Aerial crown-view tile of a tropical tree (Barro Colorado Island, Panama), acquired 20250512:
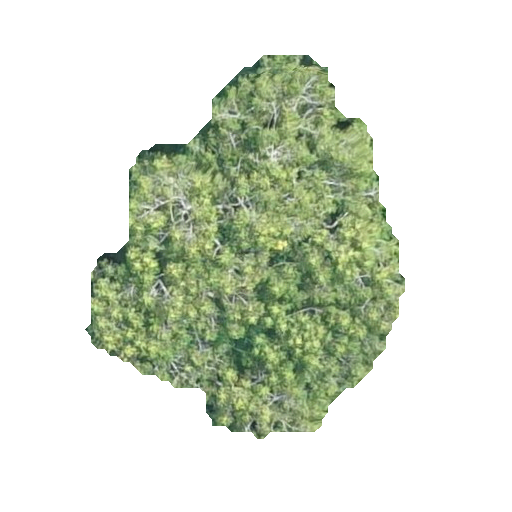
Species: Guatteria lucens
GBIF accepted scientific name: Guatteria lucens
Crown area: 117.665 m²